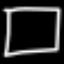
Label: square